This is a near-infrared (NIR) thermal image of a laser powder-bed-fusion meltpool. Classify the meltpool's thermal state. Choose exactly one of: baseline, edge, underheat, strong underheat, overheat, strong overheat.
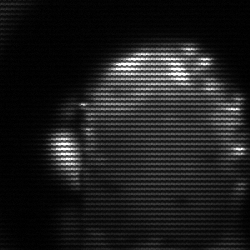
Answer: baseline